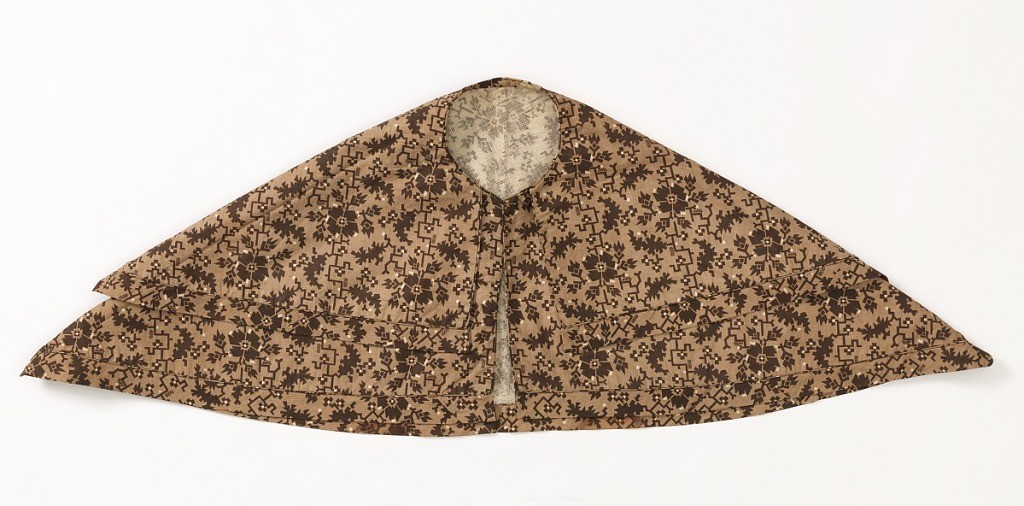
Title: Cape
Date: ca. 1830
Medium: cotton Technique: printed on plain weave
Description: Short, square-cut double shoulder cape in brown and white. Design is a geometric and higly stylized floral pattern.